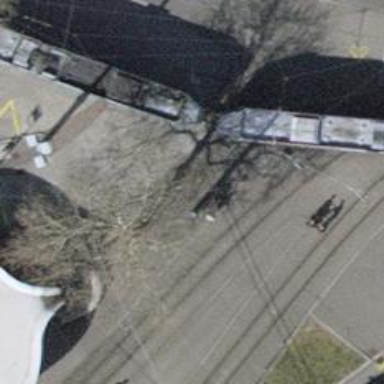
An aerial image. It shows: Tram crossing on the railway.